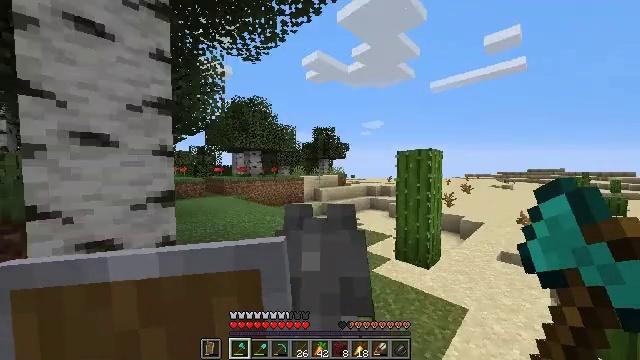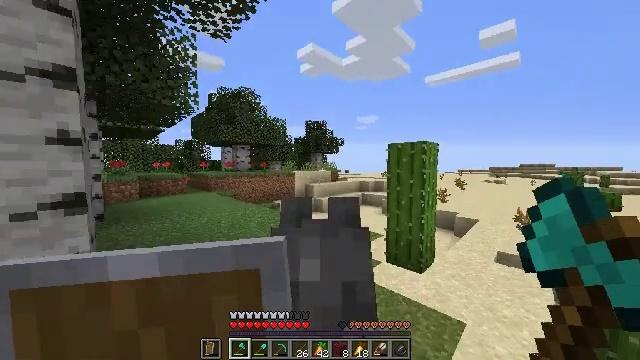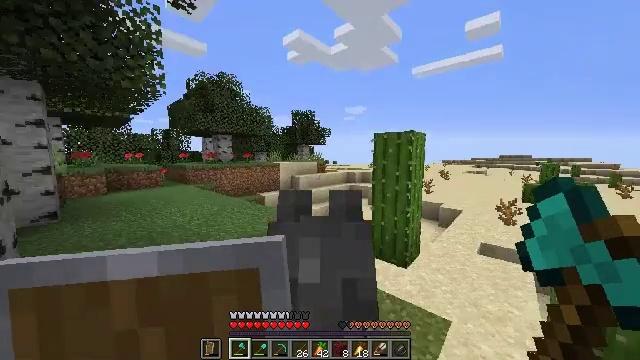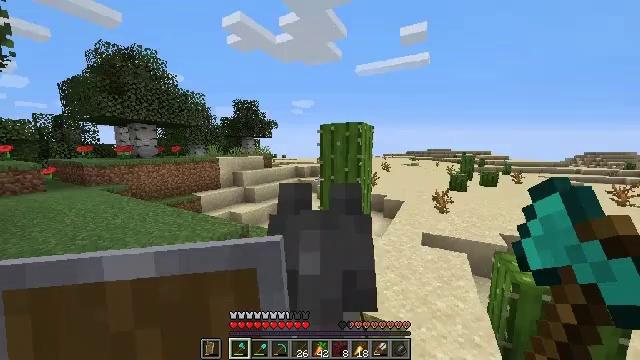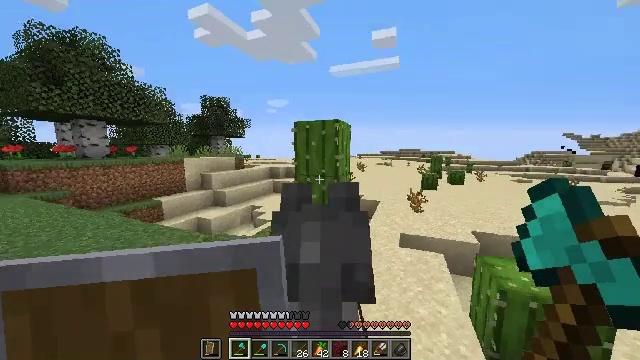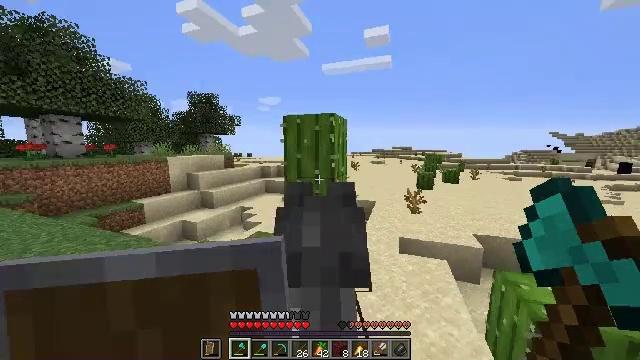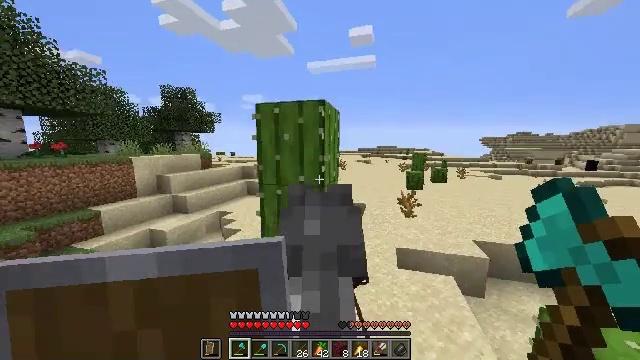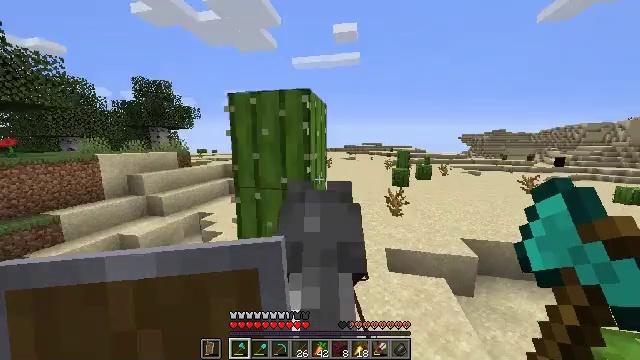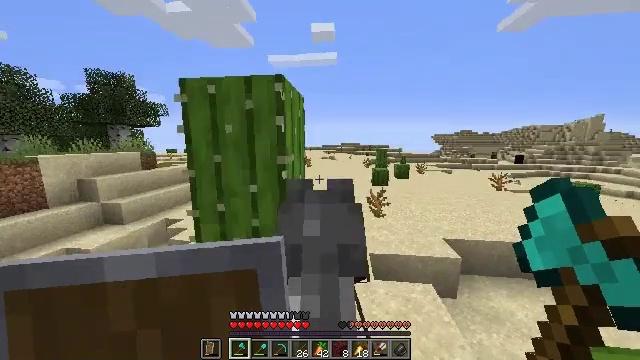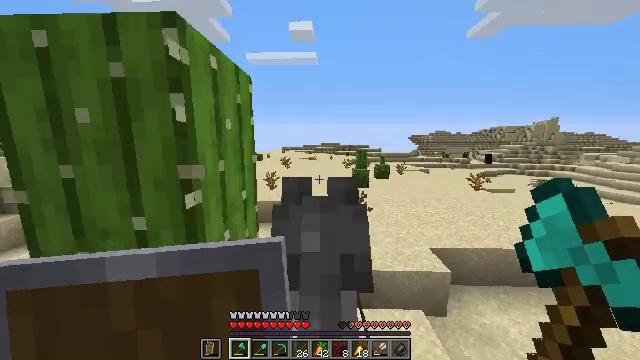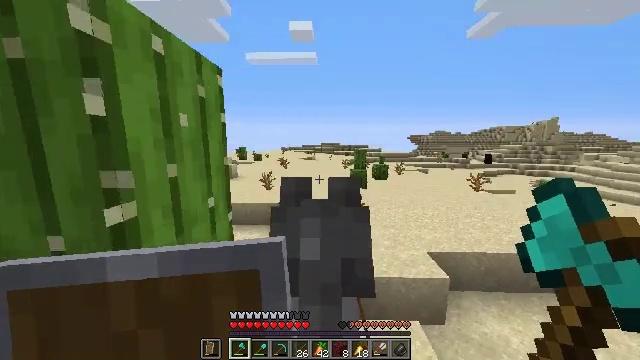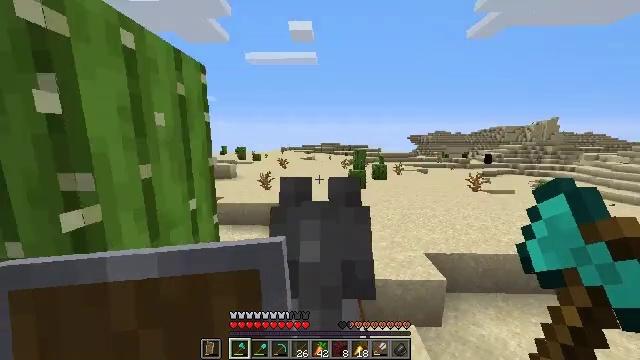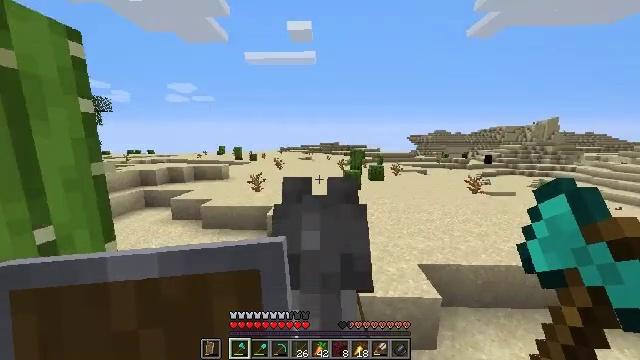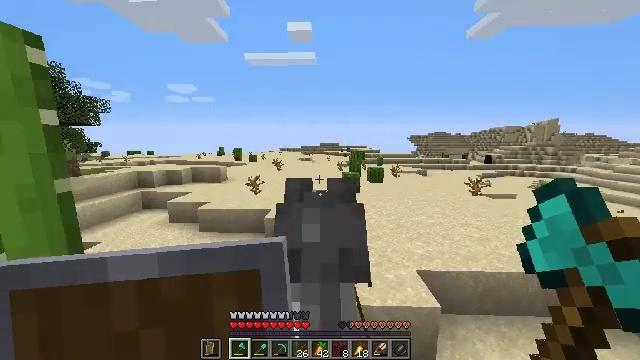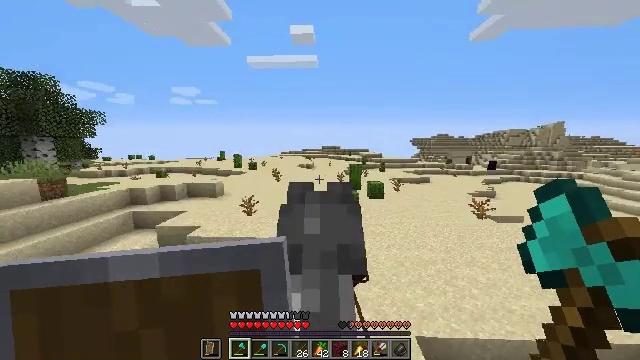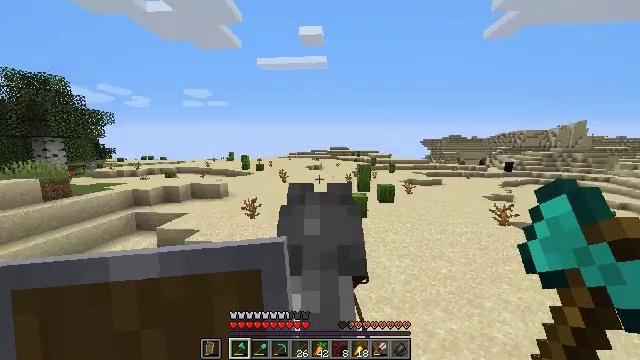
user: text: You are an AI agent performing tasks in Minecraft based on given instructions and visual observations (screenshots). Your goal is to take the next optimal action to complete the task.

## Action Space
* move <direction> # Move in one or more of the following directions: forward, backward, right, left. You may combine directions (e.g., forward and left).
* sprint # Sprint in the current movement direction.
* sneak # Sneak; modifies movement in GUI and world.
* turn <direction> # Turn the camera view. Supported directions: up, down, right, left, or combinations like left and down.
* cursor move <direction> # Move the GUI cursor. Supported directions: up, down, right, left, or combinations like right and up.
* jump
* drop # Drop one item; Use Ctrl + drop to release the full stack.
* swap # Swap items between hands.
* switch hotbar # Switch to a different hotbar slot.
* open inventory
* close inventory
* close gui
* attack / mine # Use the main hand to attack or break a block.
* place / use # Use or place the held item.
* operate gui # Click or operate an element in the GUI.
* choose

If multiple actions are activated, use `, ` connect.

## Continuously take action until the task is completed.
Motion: motion action
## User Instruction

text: Mine sand by the water.
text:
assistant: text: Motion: move forward, sprint, turn right and down
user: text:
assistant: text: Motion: move forward, sprint, turn right and down
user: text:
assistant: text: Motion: move forward, sprint, turn right and down
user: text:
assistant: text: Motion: move forward, sprint, turn right
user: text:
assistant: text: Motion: move forward, sprint, turn right
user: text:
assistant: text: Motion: move forward, sprint, turn right
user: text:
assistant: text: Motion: move forward and move right, sprint, turn right
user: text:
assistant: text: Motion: move forward and move right, sprint, turn right
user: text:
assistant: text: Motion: move forward and move right, sprint
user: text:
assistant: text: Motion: move forward and move right, sprint
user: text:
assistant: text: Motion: move forward and move right, sprint
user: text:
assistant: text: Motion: move forward and move right, sprint
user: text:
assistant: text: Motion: move forward, sprint
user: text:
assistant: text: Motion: move forward, sprint
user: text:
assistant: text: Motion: move forward, sprint, turn left
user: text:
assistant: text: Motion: move forward, sprint, turn left
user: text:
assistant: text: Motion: move forward, sprint, turn left
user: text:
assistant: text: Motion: move forward, sprint
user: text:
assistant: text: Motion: move forward, sprint, turn left
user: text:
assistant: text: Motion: move forward, sprint
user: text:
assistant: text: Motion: move forward, sprint
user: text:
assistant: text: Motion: move forward, sprint
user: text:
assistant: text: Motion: move forward, sprint
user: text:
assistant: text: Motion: move forward, sprint
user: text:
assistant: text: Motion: move forward, sprint
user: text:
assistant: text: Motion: move forward, sprint
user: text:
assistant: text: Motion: move forward, sprint, turn right
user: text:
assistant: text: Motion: move forward and move right, sprint, turn right and up
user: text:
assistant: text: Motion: move forward and move right, sprint, turn right and up
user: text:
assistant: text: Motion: move forward and move right, sprint